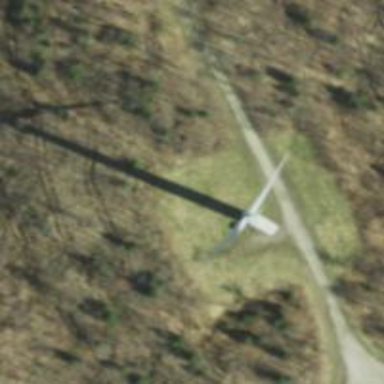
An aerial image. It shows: Wind generator powered by wind. The generator type is horizontal axis and it uses wind turbines.